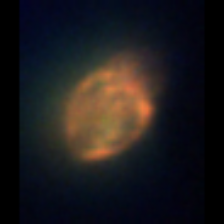
Taxon: Ciliates
Group: Other